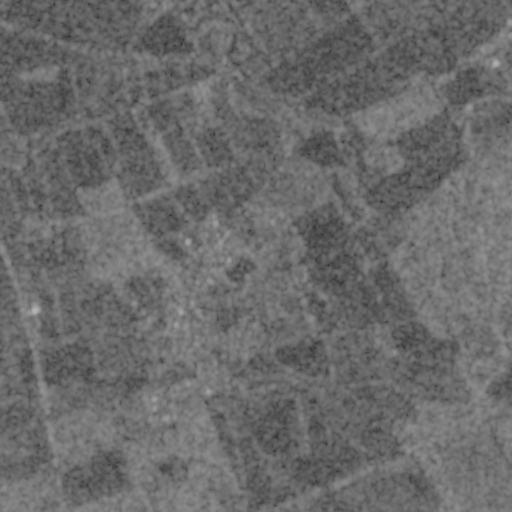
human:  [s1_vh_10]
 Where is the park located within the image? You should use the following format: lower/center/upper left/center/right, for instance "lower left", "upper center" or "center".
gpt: The park is located in the center of the image.
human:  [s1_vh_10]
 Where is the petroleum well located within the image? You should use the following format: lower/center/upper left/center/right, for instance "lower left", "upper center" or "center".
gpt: The petroleum well is located in the center left of the image.
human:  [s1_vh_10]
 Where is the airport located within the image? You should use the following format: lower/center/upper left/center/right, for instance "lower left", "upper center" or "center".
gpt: There is no airport in the image.

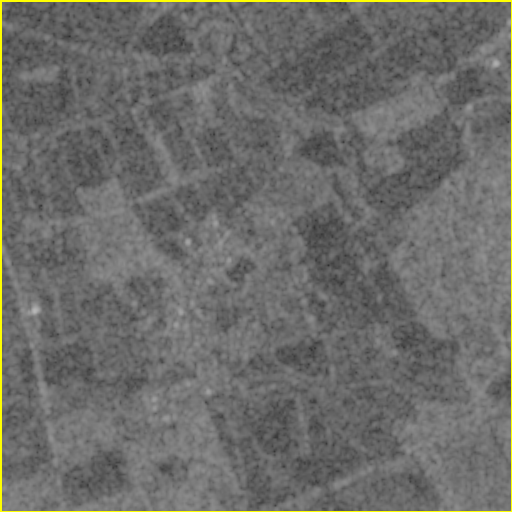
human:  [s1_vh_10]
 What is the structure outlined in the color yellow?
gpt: The structure outlined in yellow is a crop field.
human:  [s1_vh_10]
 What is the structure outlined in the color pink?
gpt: There is no pink outline.